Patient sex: F
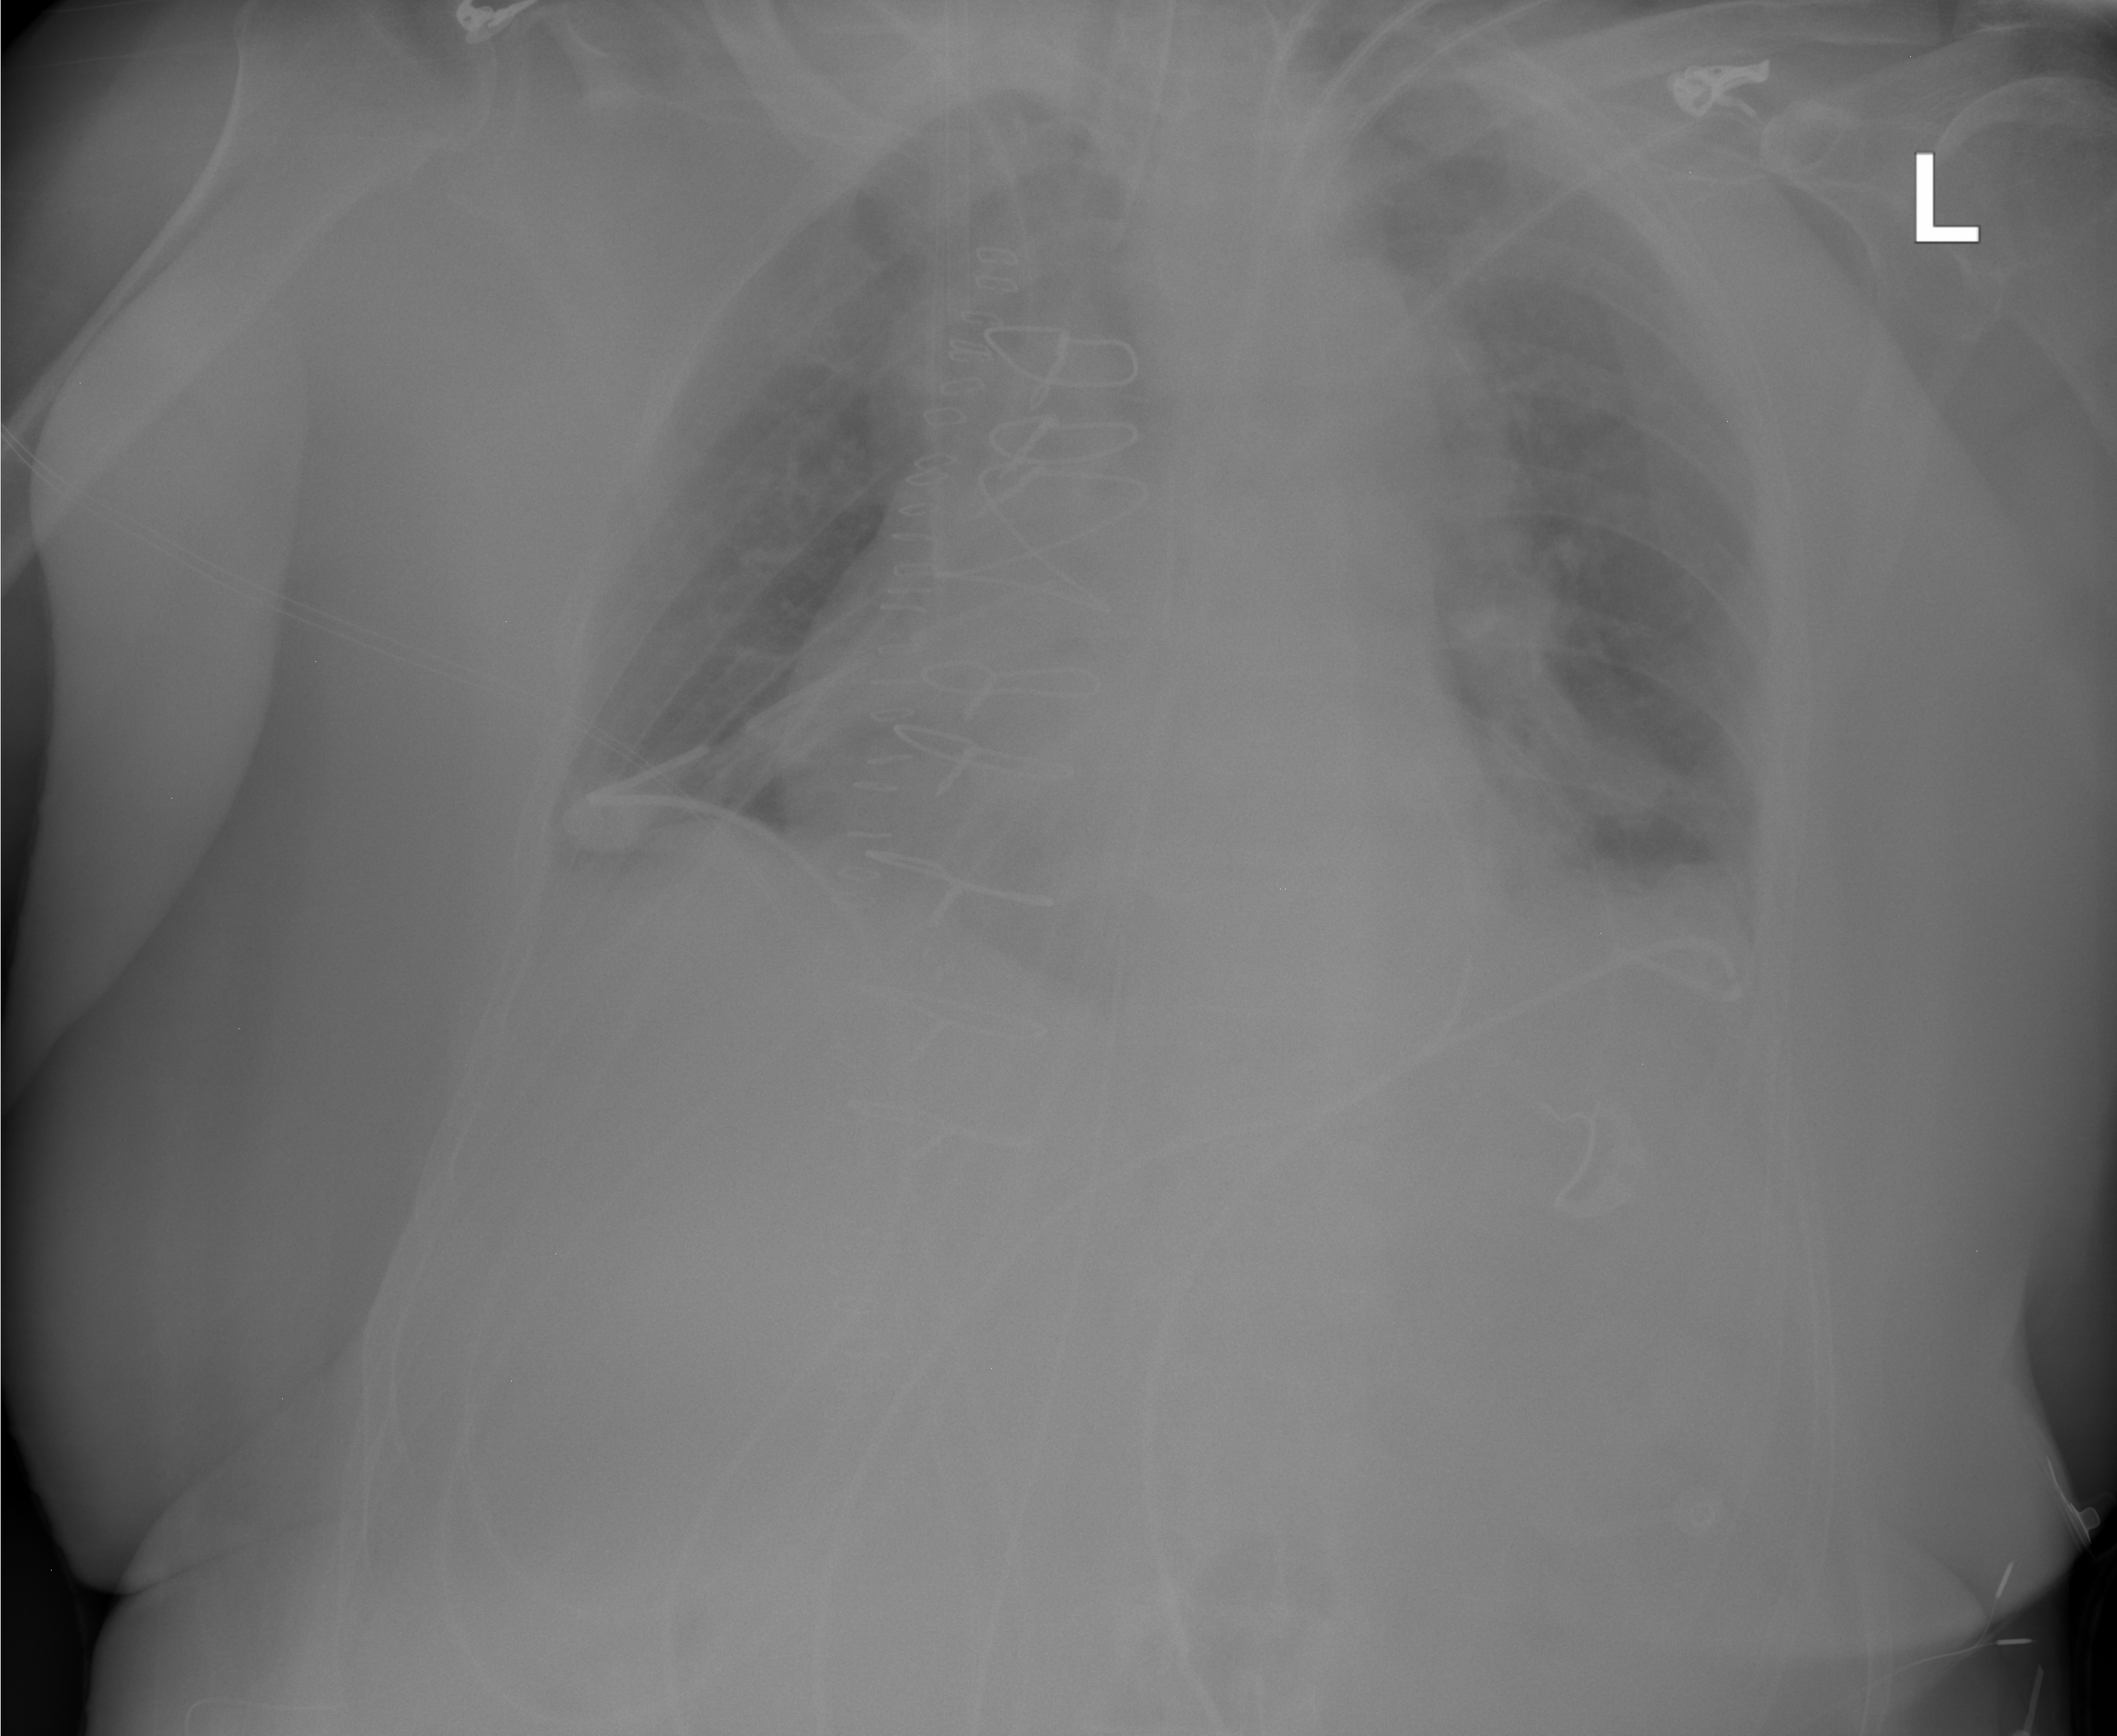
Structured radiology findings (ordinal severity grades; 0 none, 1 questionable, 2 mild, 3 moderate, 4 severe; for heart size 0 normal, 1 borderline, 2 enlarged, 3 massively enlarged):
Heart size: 0
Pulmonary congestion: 2
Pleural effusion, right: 0
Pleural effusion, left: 0
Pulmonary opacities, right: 0
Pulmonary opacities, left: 0
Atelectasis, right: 0
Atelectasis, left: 1